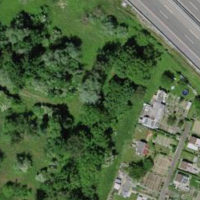
EUNIS habitat code: 57
Species observed at this site:
Rhamnus cathartica